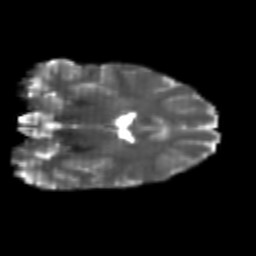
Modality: T2w
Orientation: coronal
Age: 25
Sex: female
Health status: healthy
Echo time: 0.074 s